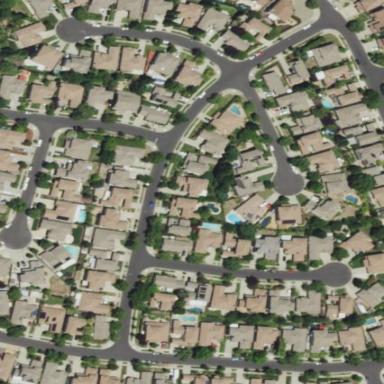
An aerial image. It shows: Residential area with detached houses.